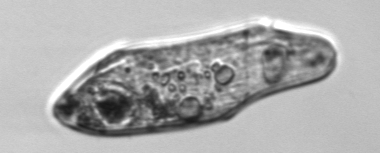
Label: Gyrodinium